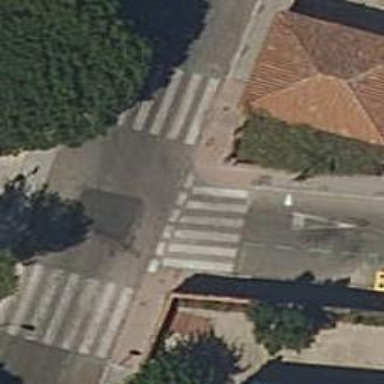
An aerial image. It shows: Marked road crossing.